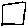
Label: square